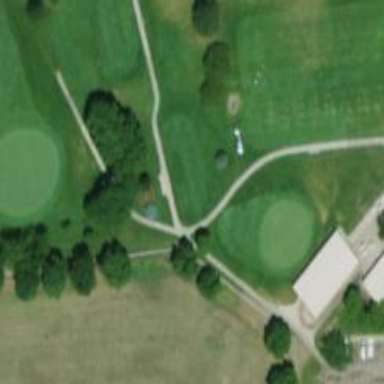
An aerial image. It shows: Pathway for golfing.